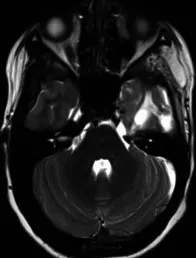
Shows images before and after the second operation via a subtemporal Kawase-Dolenc approach. Are contrast-enhanced T1, and ,T2-weighted images, respectively.
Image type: radiology (mri)